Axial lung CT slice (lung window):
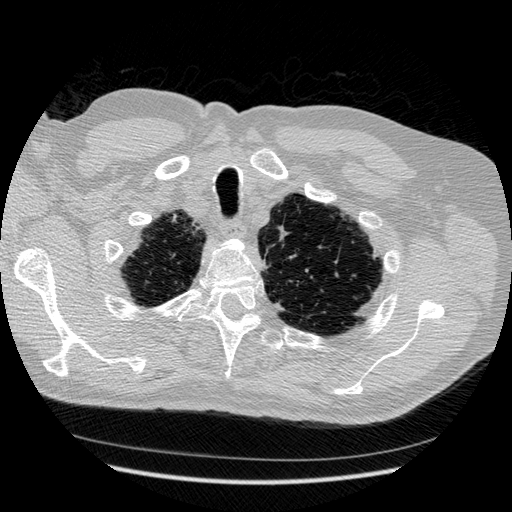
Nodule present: yes
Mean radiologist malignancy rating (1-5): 2